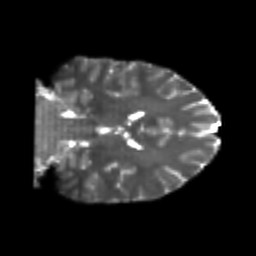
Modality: T2w
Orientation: coronal
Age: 24
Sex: male
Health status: healthy
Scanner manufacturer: philips
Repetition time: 7.389 s
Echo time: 0.08599 s